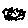
Label: cloud